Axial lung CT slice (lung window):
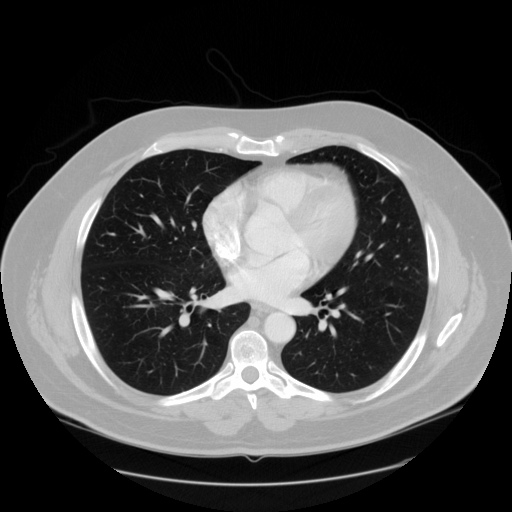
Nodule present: no